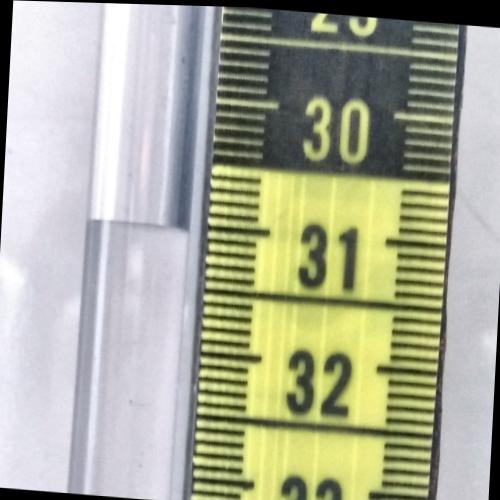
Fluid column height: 31.0 cm